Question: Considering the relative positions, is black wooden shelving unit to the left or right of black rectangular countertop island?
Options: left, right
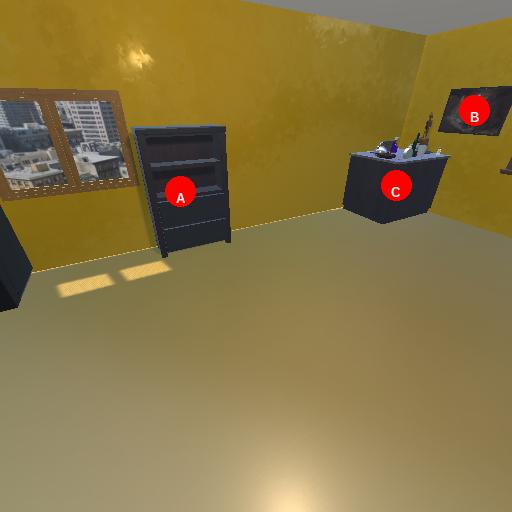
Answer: left